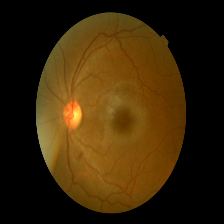
Diabetic retinopathy grade: Mild